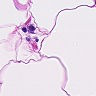
Metastatic tissue present: no